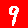
Digit: 9